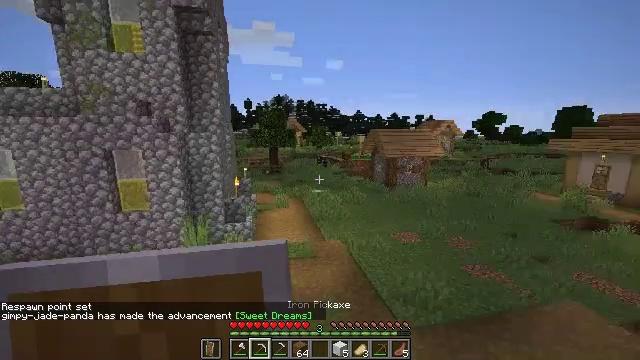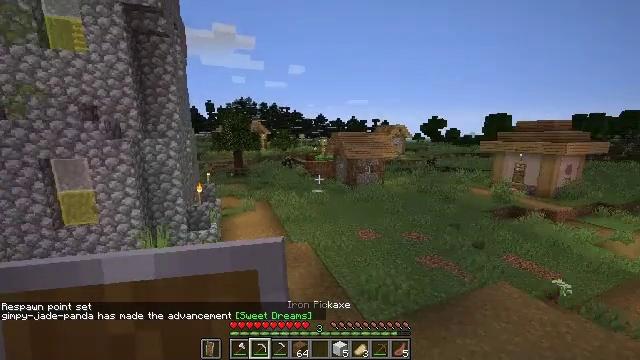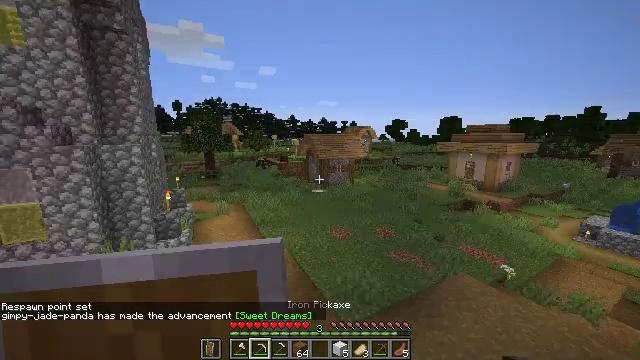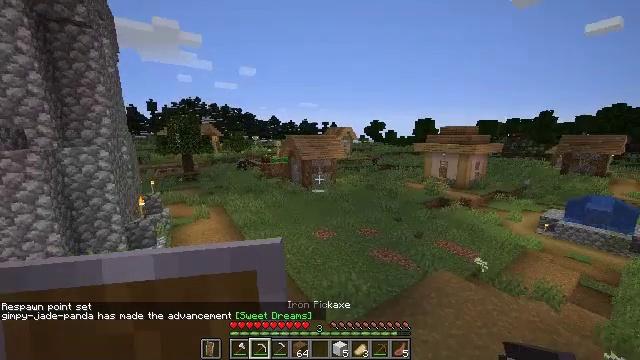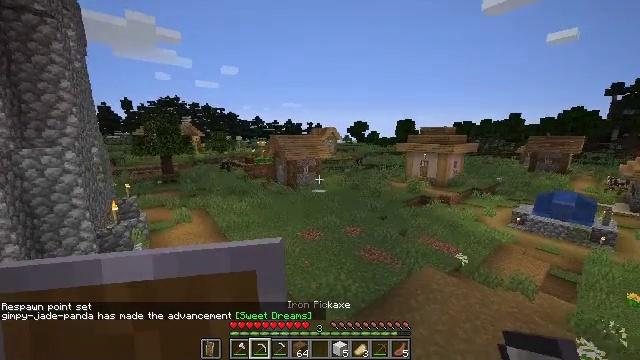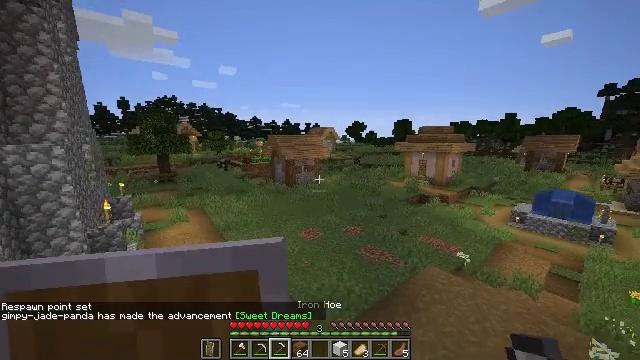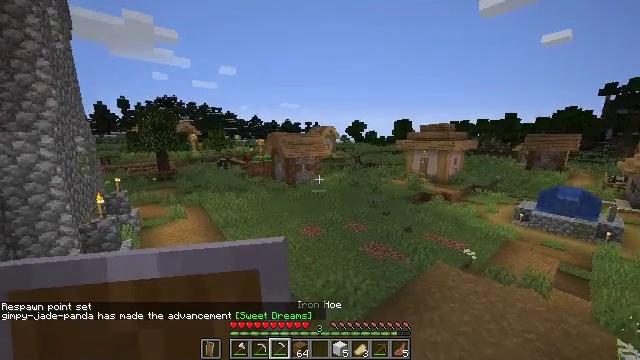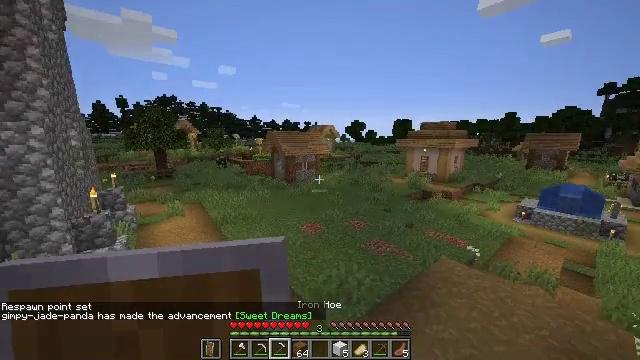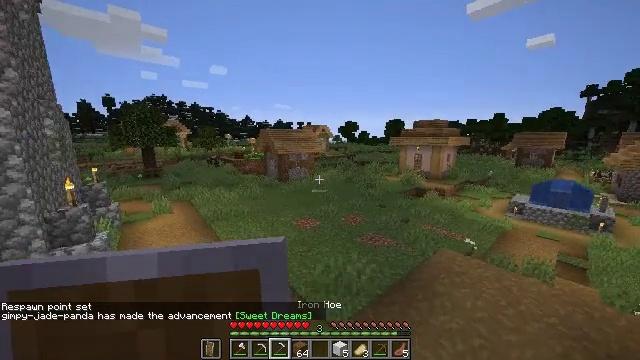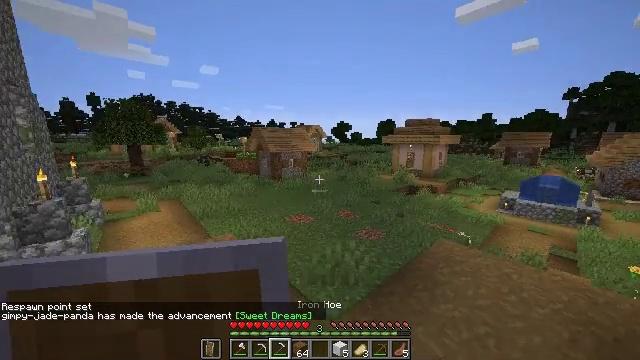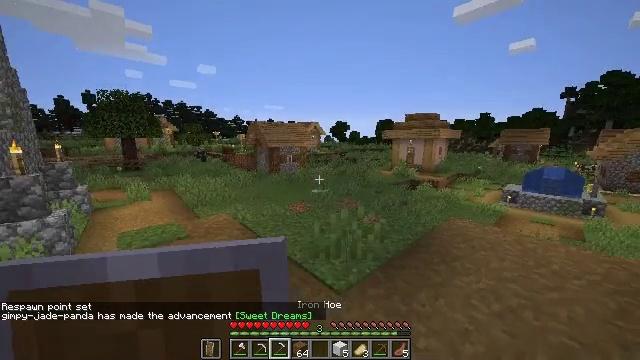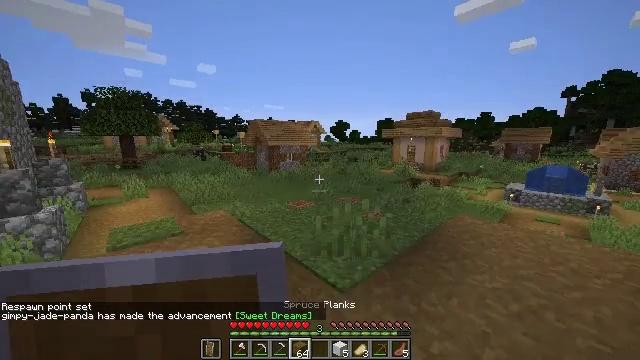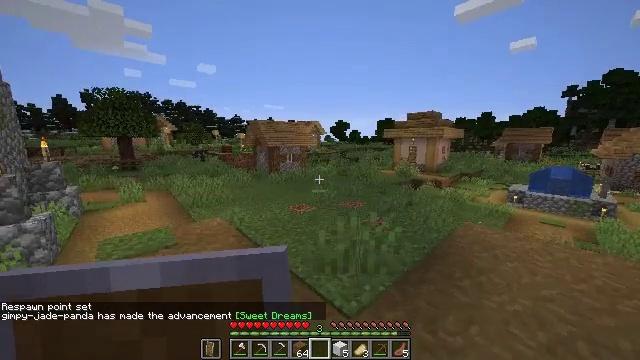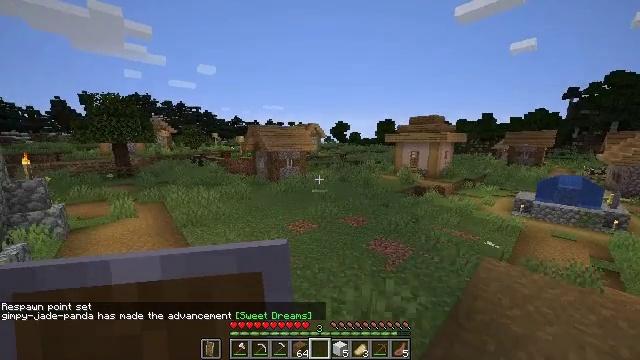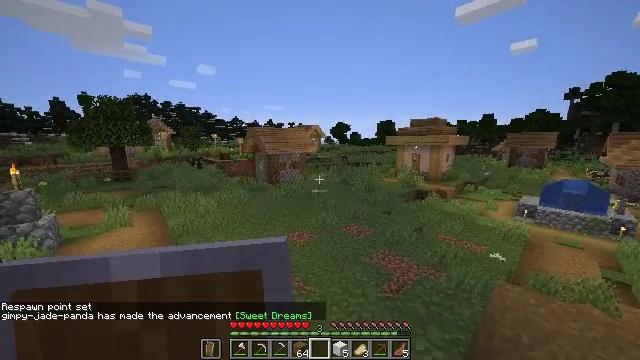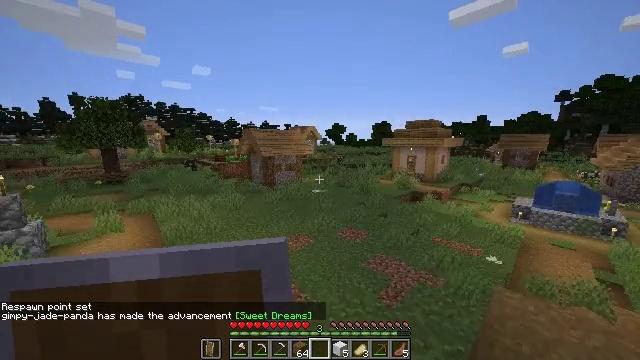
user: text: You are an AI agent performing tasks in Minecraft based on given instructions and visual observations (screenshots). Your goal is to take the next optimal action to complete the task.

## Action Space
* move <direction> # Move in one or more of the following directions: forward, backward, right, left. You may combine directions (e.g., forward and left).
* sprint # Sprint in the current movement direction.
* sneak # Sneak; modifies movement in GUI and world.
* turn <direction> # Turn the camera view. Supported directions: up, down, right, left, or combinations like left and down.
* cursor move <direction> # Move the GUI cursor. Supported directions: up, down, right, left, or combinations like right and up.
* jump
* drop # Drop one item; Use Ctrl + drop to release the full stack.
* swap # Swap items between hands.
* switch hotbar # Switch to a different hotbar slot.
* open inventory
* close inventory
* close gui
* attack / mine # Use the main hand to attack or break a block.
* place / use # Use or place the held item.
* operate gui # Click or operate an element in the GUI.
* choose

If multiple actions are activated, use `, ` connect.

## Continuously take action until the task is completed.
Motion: motion action
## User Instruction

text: Break the composter to recycle it.
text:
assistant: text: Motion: move forward, sprint, turn right, jump
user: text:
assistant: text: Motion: move forward, sprint, turn right, jump
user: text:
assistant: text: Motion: move forward, sprint, turn right, jump
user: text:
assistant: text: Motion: move forward, sprint, turn right, jump
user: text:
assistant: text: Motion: move forward, sprint, jump
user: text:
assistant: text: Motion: move forward, sprint, jump
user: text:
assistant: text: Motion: move forward, sprint, jump
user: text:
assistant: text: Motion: move forward, sprint, turn right, jump
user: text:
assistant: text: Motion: move forward, sprint, turn right, jump
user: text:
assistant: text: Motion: move forward, sprint, jump
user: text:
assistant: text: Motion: move forward, sprint, jump
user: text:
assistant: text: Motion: move forward, sprint, jump
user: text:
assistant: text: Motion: move forward, sprint, jump
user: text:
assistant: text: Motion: move forward, sprint, jump
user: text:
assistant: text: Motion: move forward, sprint, turn right, jump
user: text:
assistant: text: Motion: move forward, sprint, turn right, jump
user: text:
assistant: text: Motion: move forward, sprint, jump
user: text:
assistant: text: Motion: move forward, sprint, jump
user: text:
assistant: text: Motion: move forward, sprint, jump
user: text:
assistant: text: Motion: move forward, sprint, jump
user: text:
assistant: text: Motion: move forward, sprint, jump
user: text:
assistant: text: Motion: move forward, sprint, jump
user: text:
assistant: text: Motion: move forward, sprint, jump
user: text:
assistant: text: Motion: move forward, sprint, jump
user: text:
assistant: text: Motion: move forward, sprint, turn right, jump
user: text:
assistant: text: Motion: move forward, sprint, turn right, jump
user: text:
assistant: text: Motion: move forward, sprint, turn right, jump
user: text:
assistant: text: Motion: move forward, sprint, turn right, jump
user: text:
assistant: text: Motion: move forward, sprint, turn right, jump
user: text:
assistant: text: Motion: move forward, sprint, jump